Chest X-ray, AP view. Patient: 38 years old, sex M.
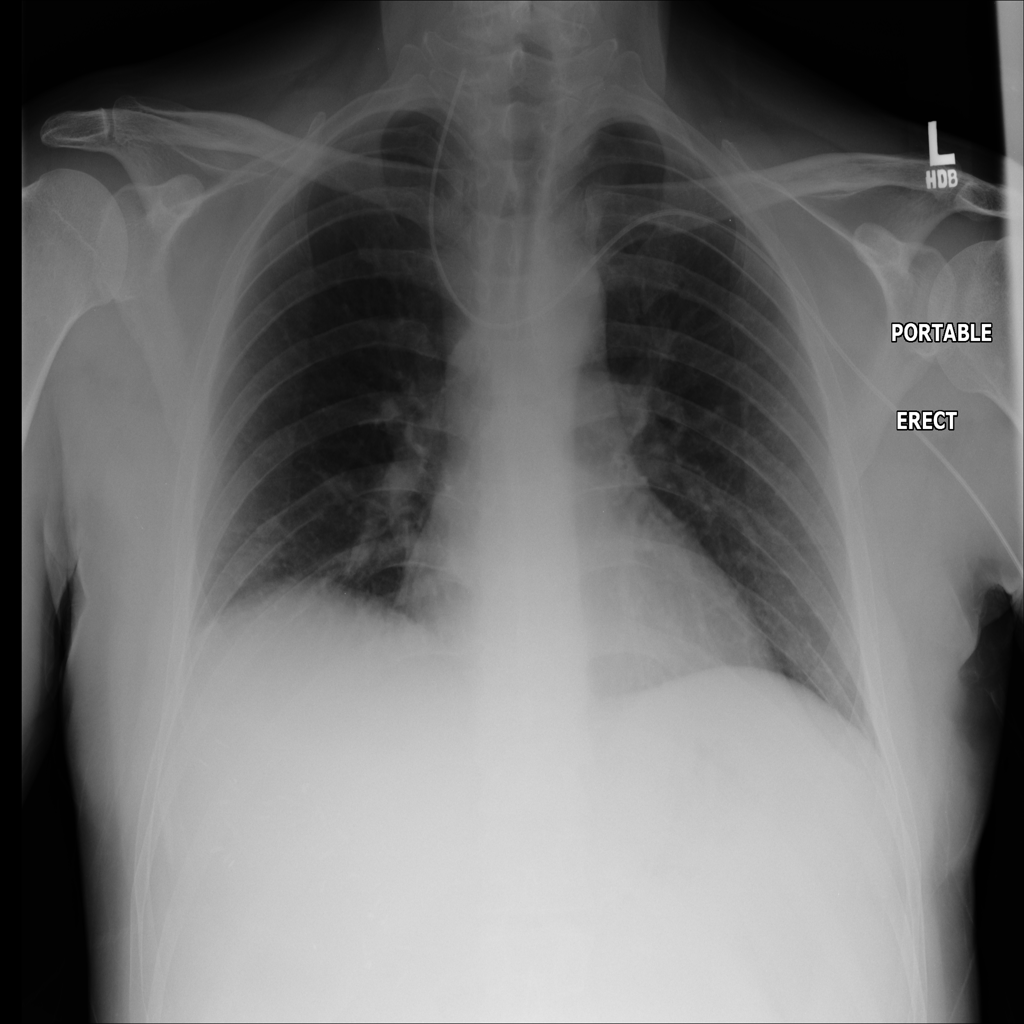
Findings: No Finding